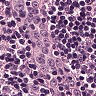
Metastatic tissue present: no